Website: apple
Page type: payment
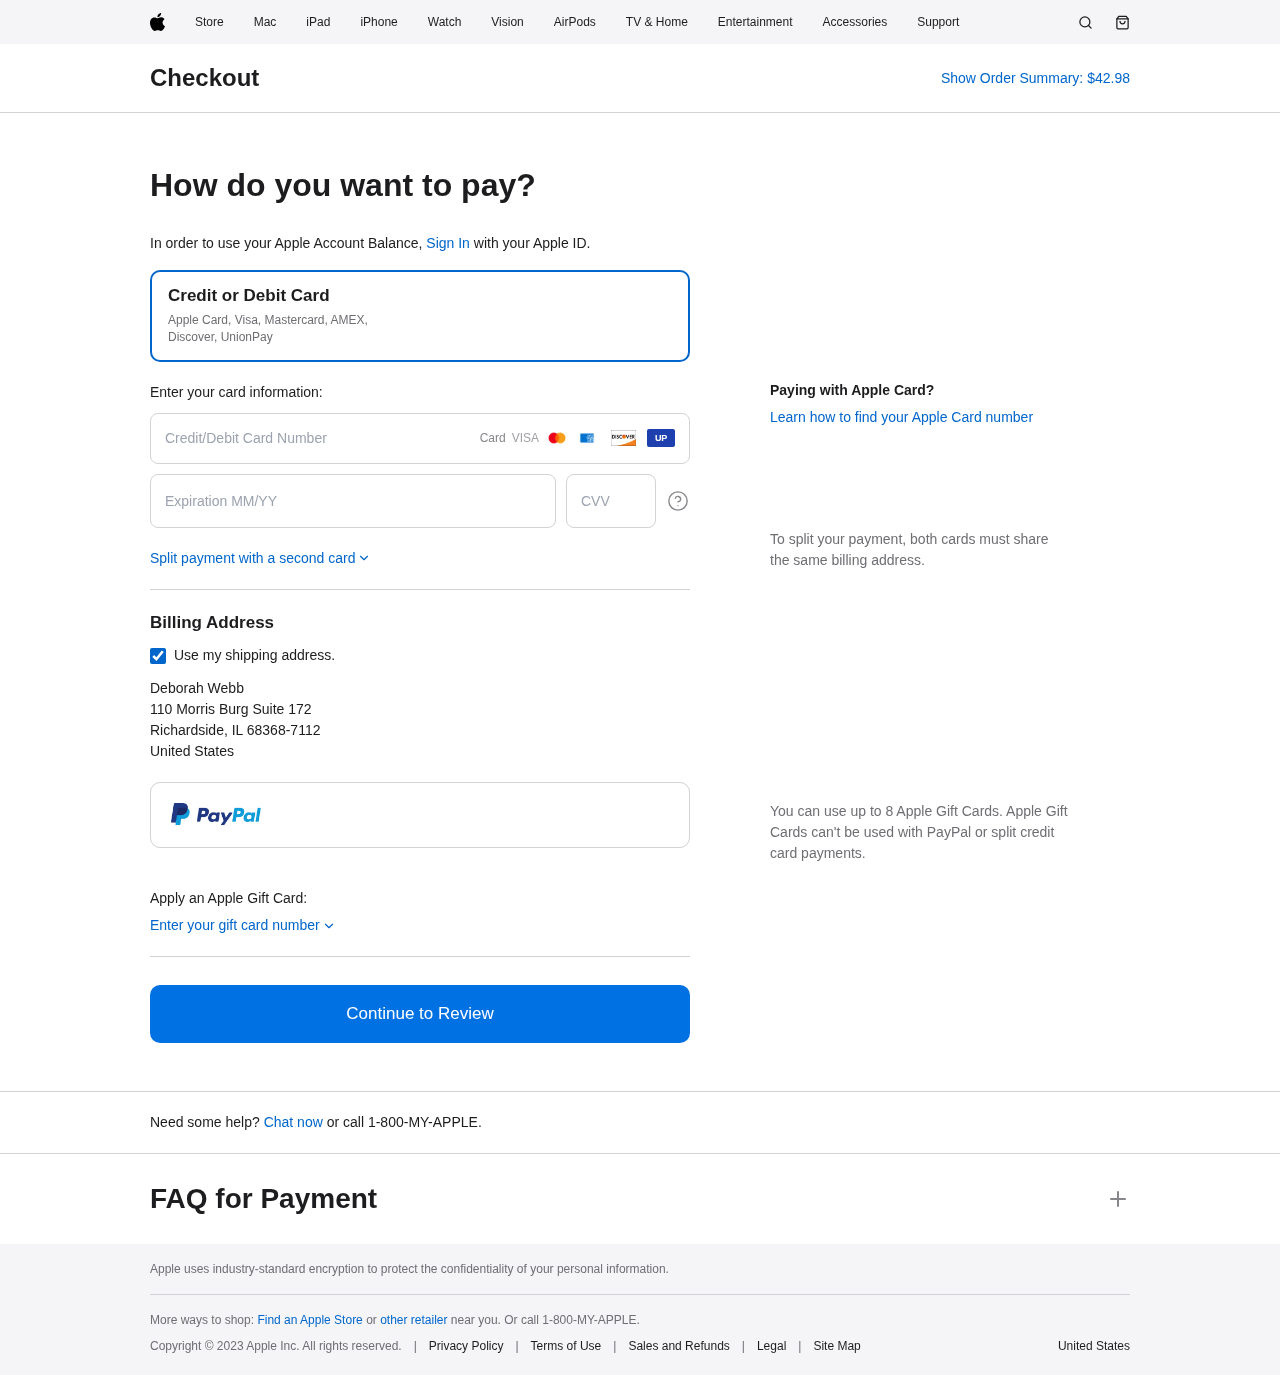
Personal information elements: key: PII_CARD_CVV
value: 655
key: PII_CARD_EXPIRY
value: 03/26
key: PII_CARD_NUMBER
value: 4726 4090 1260 4888
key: PII_COUNTRY
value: United States
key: PII_FULLNAME
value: Deborah Webb
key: PII_STREET
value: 110 Morris Burg Suite 172
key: PII_CITY_STATE_ZIP
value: Richardside, IL 68368-7112
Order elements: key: ORDER_TOTAL
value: $42.98